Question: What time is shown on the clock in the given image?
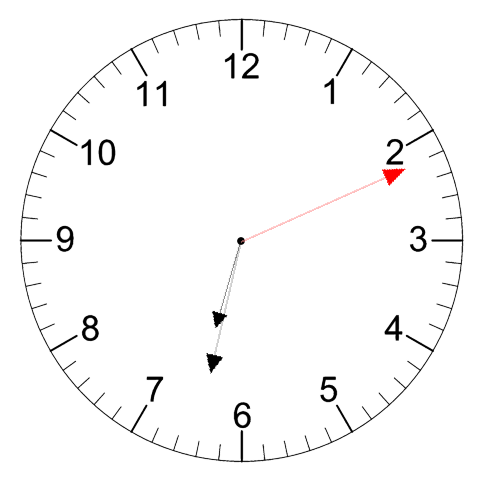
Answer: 06:32:11